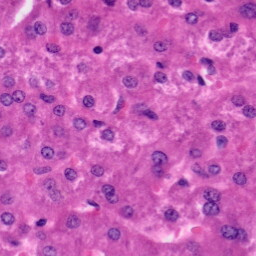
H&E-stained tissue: Liver